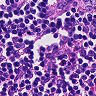
Metastatic tissue present: no